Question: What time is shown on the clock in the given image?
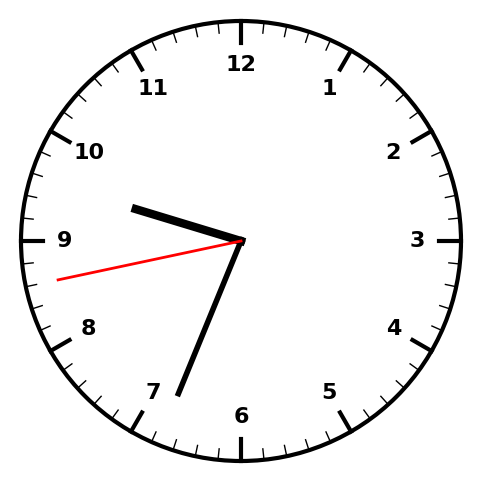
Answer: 09:33:43